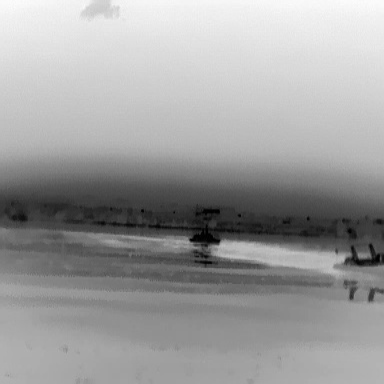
There are two objects shown in the infrared image, including a warship, and a canoe.